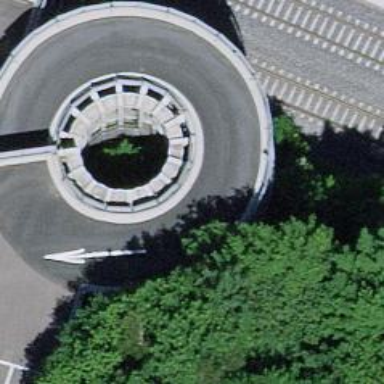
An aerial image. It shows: Service road on bridge that serves as parking aisle.